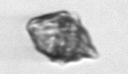
Label: Kryptoperidinium_triquetrum